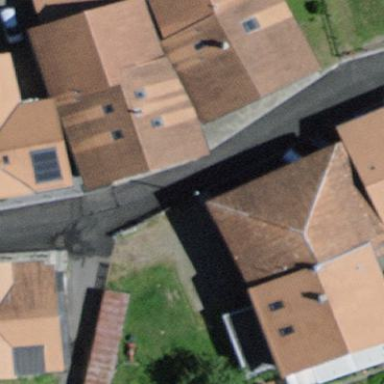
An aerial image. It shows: Residential building.